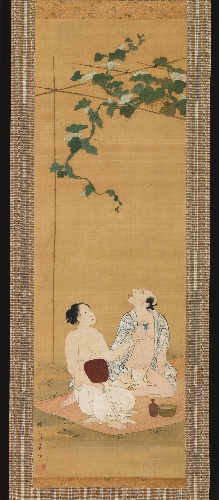
Title: 夕顔棚下納涼図|Enjoying the Evening Cool under a Gourd Trellis
Artist: Utagawa Toyohiro
Artist bio: Japanese, 1763–1828
Date: early 19th century
Object type: Hanging scroll
Classification: Paintings
Medium: Hanging scroll; ink and color on paper
Culture: Japan
Period: Edo period (1615–1868)
Dimensions: Image: 33 1/4 x 11 in. (84.5 x 27.9 cm)
Overall with knobs: 65 1/8 x 16 1/2 in. (165.4 x 41.9 cm)
Department: Asian Art
Credit line: The Harry G. C. Packard Collection of Asian Art, Gift of Harry G. C. Packard, and Purchase, Fletcher, Rogers, Harris Brisbane Dick, and Louis V. Bell Funds, Joseph Pulitzer Bequest, and The Annenberg Fund Inc. Gift, 1975
Accession year: 1975
Repository: Metropolitan Museum of Art, New York, NY
Tags: Fans|Men|Female Nudes|Drinking